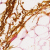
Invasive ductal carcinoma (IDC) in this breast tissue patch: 0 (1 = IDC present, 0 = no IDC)